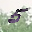
Label: 5